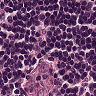
Metastatic tissue present: no